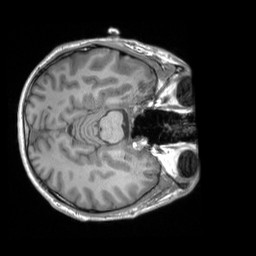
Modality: T1w
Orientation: axial